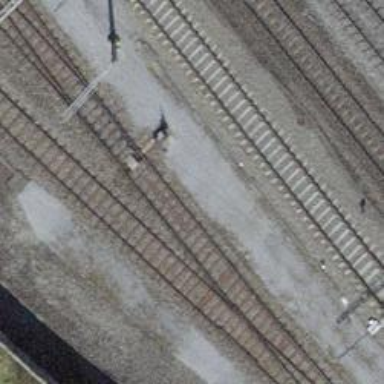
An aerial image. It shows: Railway switch.